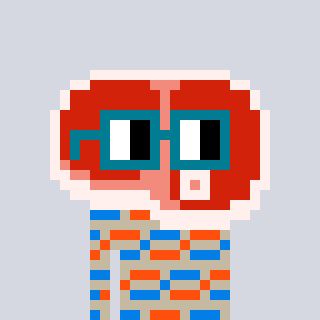
a pixel art character with square dark green glasses, a steak-shaped head and a bege-colored body on a cool background